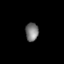
Tissue: prostate
Cell type: Fibroblasts
Senescence score: 0.8145
Nuclear area (px): 235
Mean DAPI intensity: 121.009